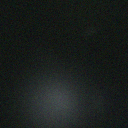
Screen state: off